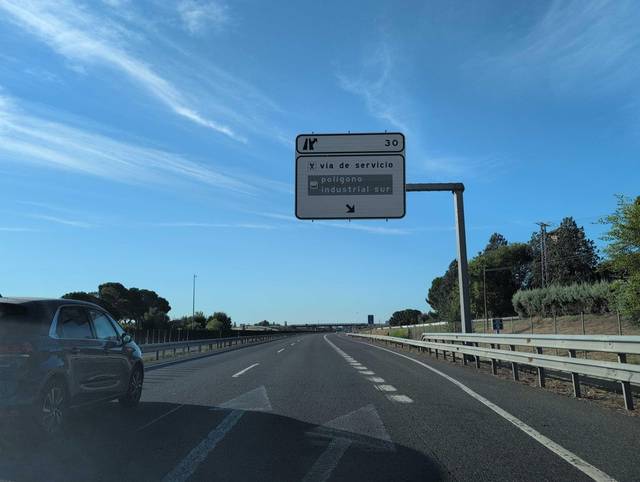
Region: Spain
Coordinates: 40.649, -3.597